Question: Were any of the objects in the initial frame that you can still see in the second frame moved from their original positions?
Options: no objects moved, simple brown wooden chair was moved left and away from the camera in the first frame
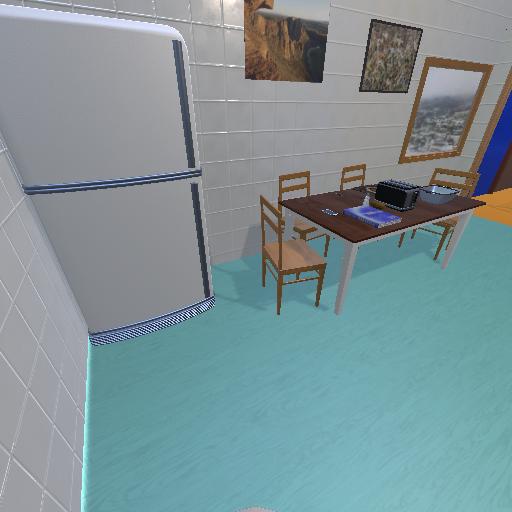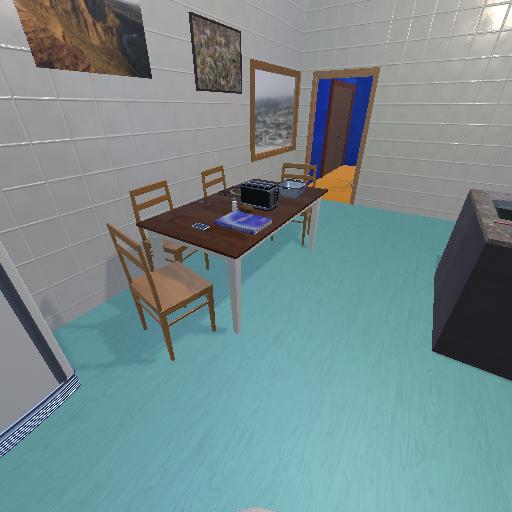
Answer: no objects moved